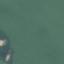
Land use / land cover: SeaLake